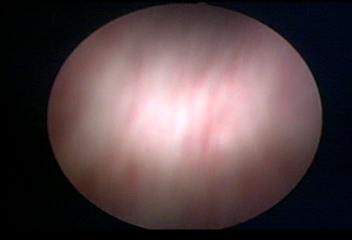
Modality: WLC
Class: Normal mucosa
Bladder cancer association: No